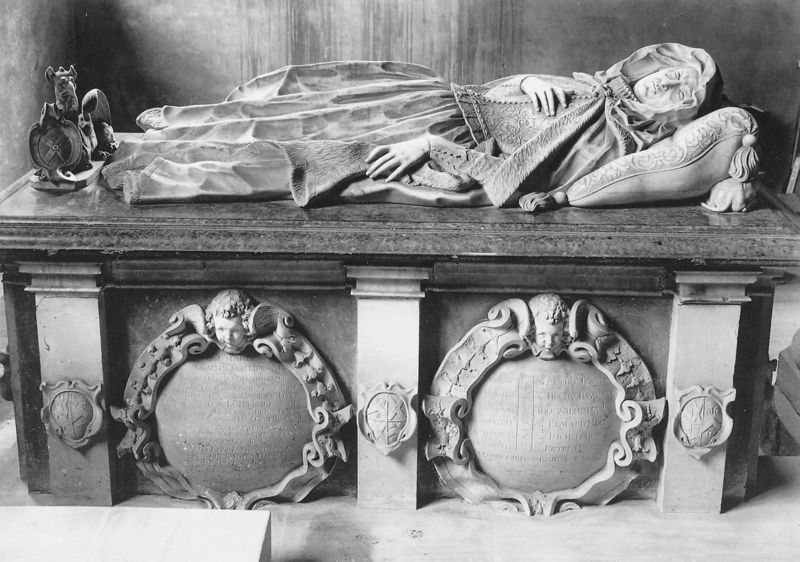
Titel: Grabmal für Lady Elizabeth Carey
Künstler: Nicholas Stone d. Ä.
Standort: (GB), Stowe-Nine-Churches (EU - GB)
Schlagwörter: adler, hand, brust, frau, kleid, marmor, pfeiler, alt, gesicht, leiche, stein, tod, tot, kirche, figur, engel, statue, schrift, liegen, kissen, kopftuch, inschrift, liegend, foto, fotografie, medaillon, schwarzweiß, altar, wappen, sarg, grab, leiden, bommel, putten, aufgebahrt, grabmal, kapuze, grabmahl, sarkophag, tumba, sakrophag, deckplatte